Interaction volume radius: 10 \u00c5
Interaction volume height: 35 \u00c5
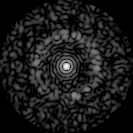
Disorder parameter: 0.8421